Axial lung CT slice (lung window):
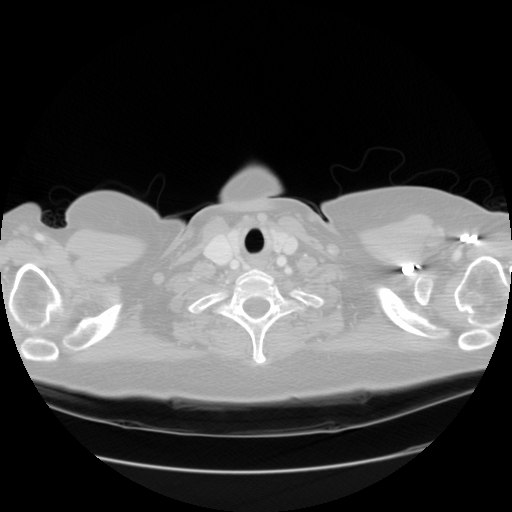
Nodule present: no